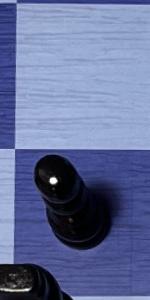
Label: Pawn_Black